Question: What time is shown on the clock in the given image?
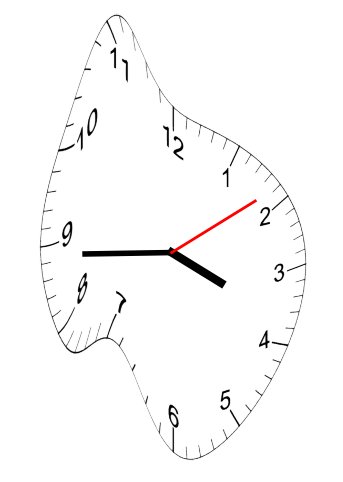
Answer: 03:44:09